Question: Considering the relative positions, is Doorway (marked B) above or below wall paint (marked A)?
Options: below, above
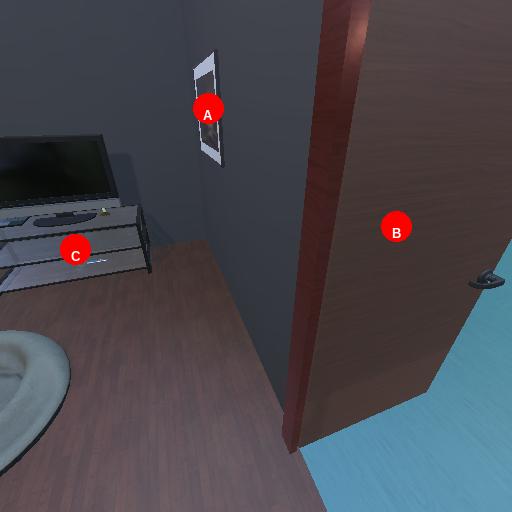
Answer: below